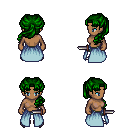
a pixel art fantasy rpg character, female body template, human, dark skin, overskirt, teal pants, green princess hairstyle, metal boots, dagger, four views (front, back, left, right), 2x2 character sprite sheet, small pixel art, hard edges, no anti-aliasing